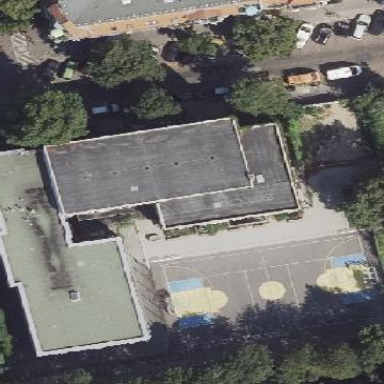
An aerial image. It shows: School building.